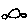
Label: car